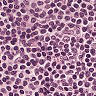
Metastatic tissue present: no